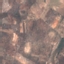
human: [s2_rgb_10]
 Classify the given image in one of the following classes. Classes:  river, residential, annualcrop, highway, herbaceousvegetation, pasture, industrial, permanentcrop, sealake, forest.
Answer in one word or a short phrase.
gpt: PermanentCrop